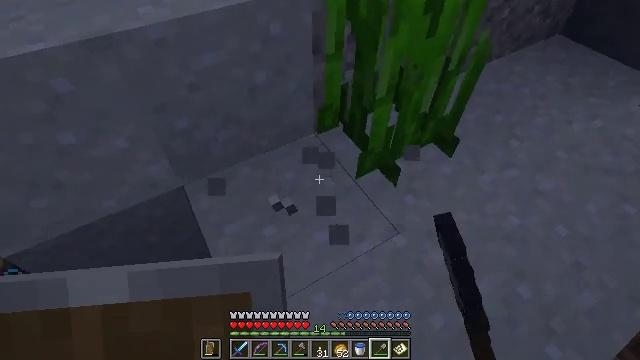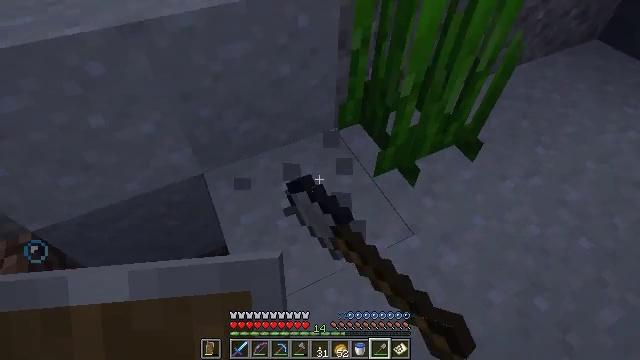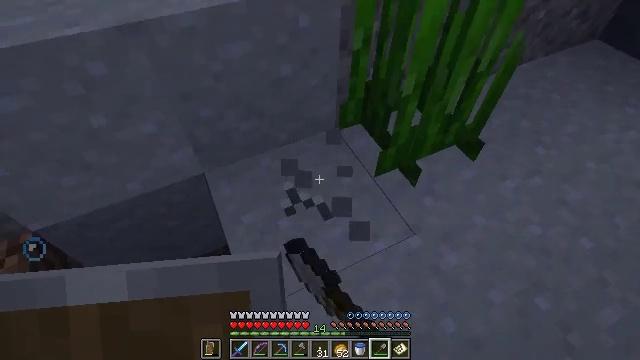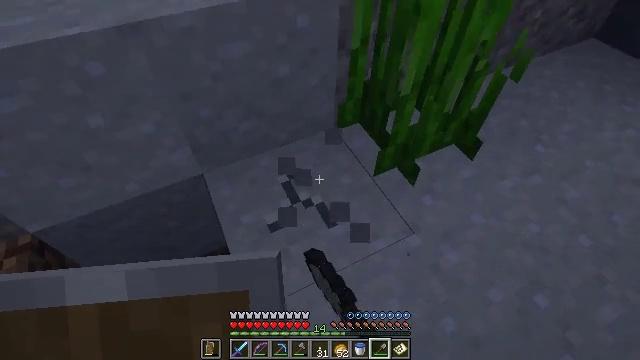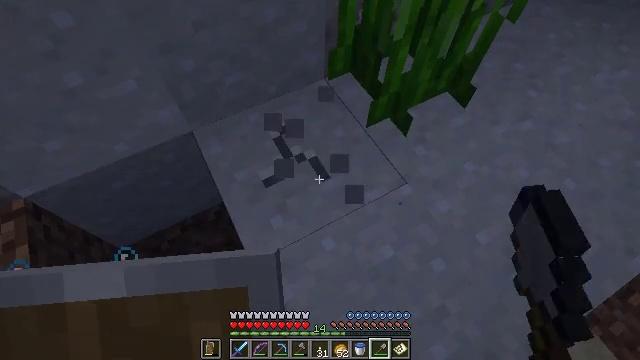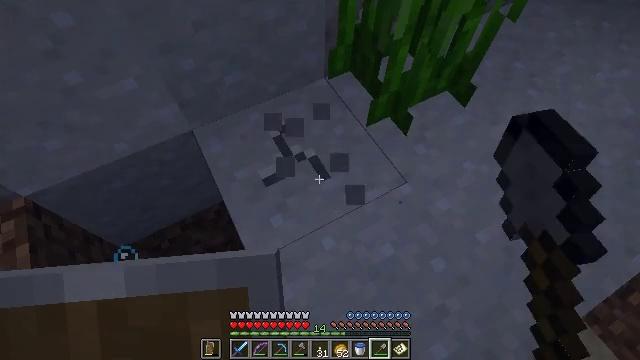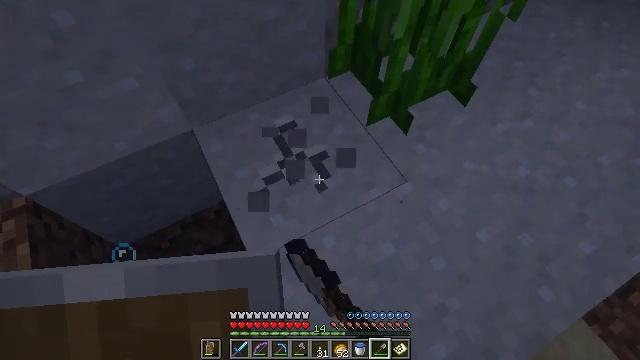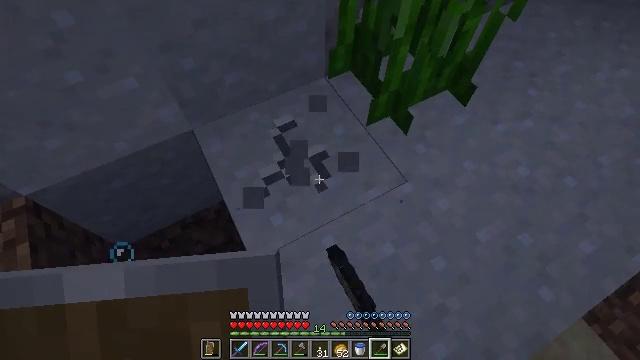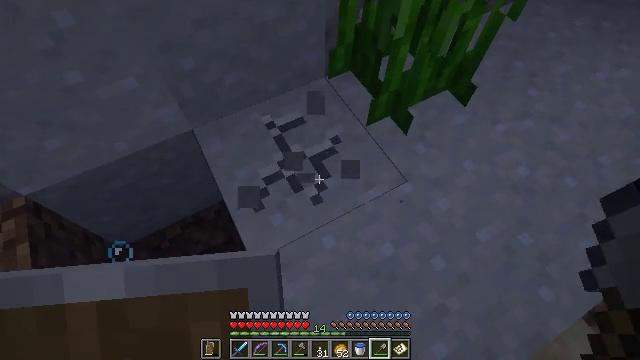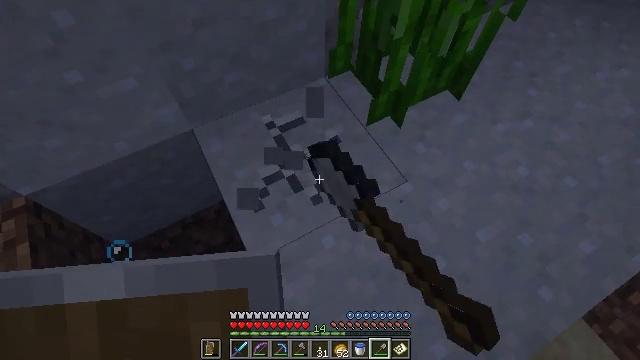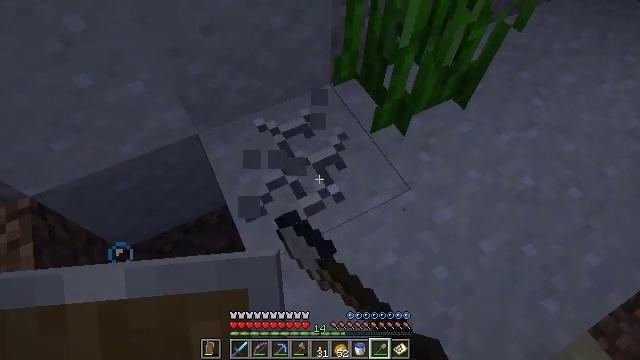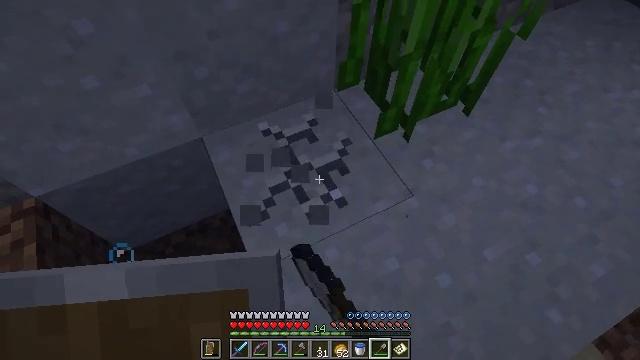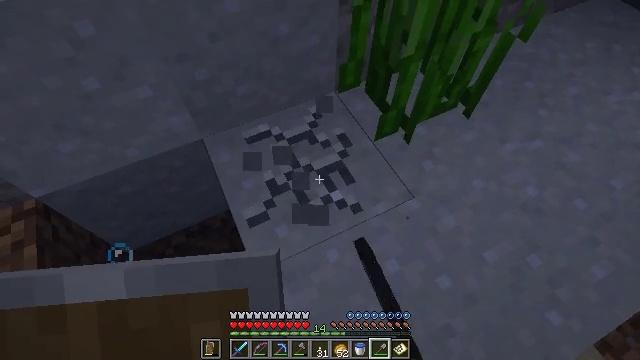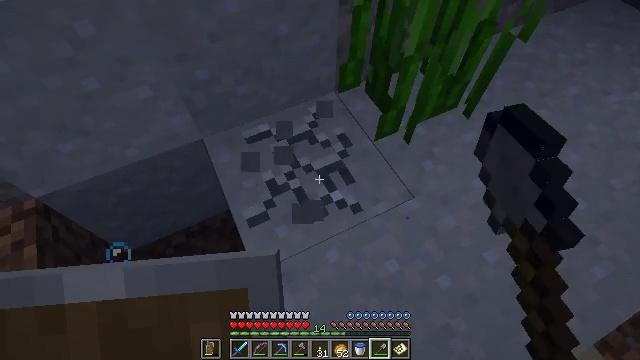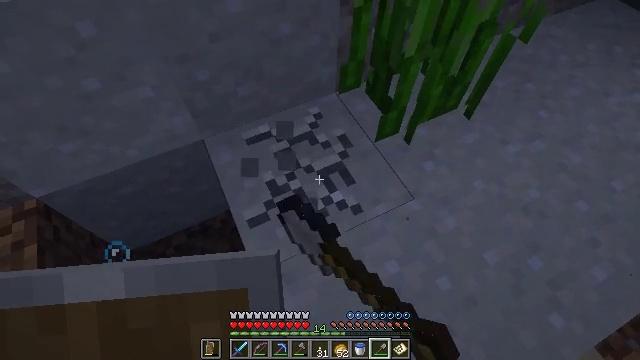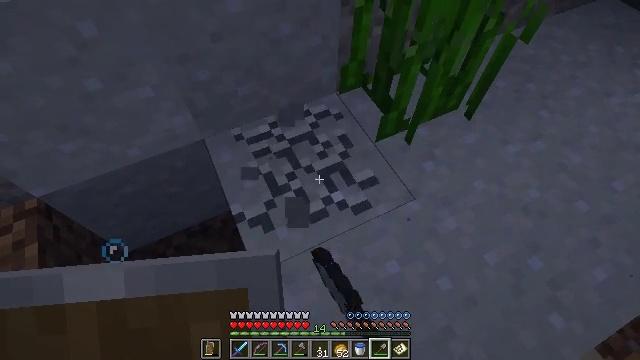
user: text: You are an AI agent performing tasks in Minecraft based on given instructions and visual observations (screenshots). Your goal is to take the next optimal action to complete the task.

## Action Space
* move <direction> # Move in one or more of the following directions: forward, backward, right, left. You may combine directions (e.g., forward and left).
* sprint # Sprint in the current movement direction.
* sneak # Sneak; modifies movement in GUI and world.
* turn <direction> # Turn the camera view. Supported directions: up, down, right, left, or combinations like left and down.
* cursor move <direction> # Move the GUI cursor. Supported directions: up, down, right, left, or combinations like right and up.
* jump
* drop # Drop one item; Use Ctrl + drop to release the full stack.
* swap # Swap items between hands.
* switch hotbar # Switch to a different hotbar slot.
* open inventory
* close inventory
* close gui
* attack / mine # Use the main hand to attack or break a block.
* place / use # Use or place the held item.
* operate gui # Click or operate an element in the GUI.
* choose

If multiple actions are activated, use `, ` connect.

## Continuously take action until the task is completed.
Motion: motion action
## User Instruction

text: Dig up clay found underwater.
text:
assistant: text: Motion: turn left, attack / mine
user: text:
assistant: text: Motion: attack / mine
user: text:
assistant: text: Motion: attack / mine
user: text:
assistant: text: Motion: turn right and down, attack / mine
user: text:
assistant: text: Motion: attack / mine
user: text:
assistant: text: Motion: attack / mine
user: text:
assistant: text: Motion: attack / mine
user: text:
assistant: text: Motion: attack / mine
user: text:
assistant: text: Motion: attack / mine
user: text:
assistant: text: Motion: turn left and up, attack / mine
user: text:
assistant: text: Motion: turn left, attack / mine
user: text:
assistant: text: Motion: attack / mine
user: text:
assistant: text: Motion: attack / mine
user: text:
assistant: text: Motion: attack / mine
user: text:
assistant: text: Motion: attack / mine
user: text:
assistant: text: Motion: attack / mine
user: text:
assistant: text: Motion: attack / mine
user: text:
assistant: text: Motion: attack / mine
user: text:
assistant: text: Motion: attack / mine
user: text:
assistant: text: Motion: attack / mine
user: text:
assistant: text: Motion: attack / mine
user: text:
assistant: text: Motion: attack / mine
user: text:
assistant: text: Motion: attack / mine
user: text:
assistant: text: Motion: attack / mine
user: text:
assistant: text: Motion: turn left and up, attack / mine
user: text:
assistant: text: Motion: attack / mine
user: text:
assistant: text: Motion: attack / mine
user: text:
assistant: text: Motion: attack / mine
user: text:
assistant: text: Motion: attack / mine
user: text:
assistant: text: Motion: attack / mine